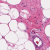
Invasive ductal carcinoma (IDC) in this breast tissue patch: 0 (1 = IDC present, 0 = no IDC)